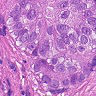
Metastatic tissue present: yes